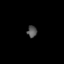
Tissue: lung
Cell type: T cells
Senescence score: 0.5738
Nuclear area (px): 111
Mean DAPI intensity: 83.694